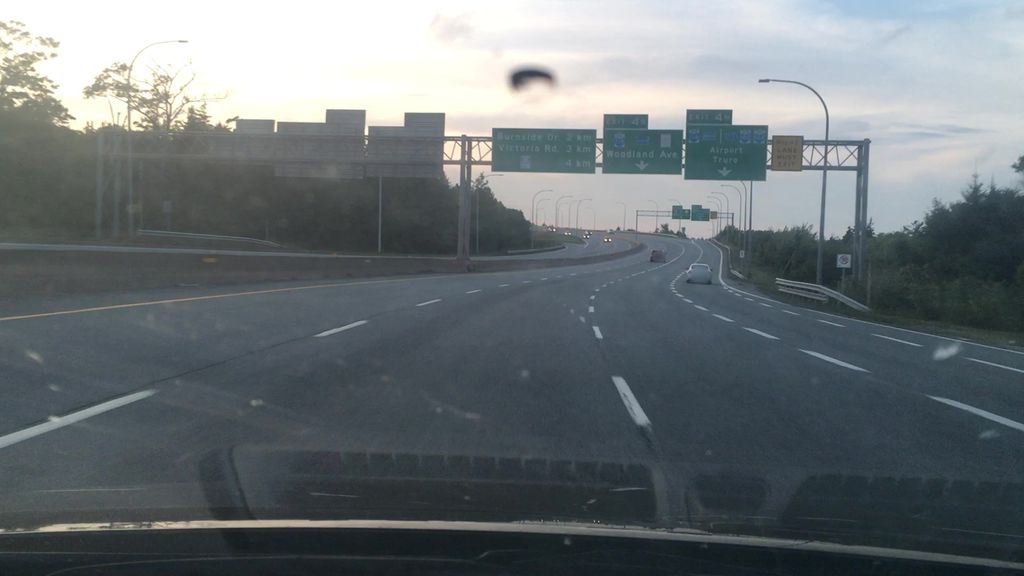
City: halifax